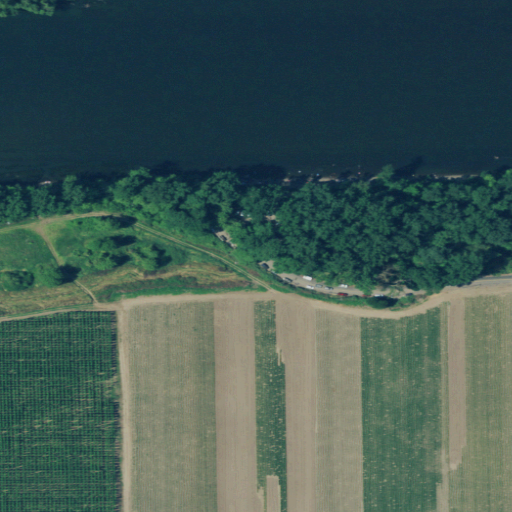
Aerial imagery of beach in Oregon named San Salvador Beach containing cultivated crops, open water, woody wetlands, pasture, and open development